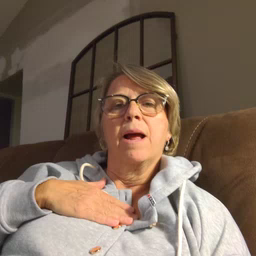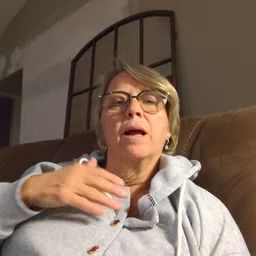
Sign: minemy